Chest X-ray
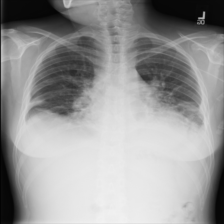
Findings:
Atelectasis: negative
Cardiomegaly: negative
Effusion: positive
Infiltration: positive
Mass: negative
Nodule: negative
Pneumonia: negative
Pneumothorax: negative
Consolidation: negative
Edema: negative
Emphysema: negative
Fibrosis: negative
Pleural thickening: negative
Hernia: negative